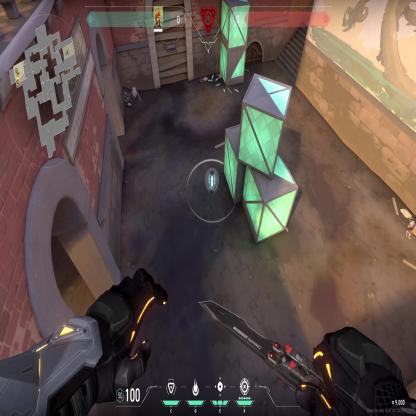
Label: planted spike